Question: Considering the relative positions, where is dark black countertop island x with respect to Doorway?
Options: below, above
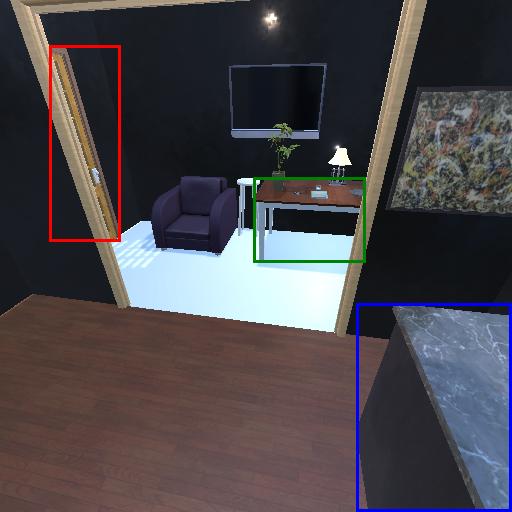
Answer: below